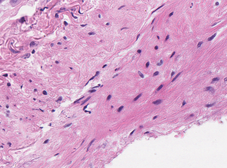
Tumor epithelial tissue: no
Tumor-associated stroma tissue: yes
Normal tissue: no